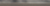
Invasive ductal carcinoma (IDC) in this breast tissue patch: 0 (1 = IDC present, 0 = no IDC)